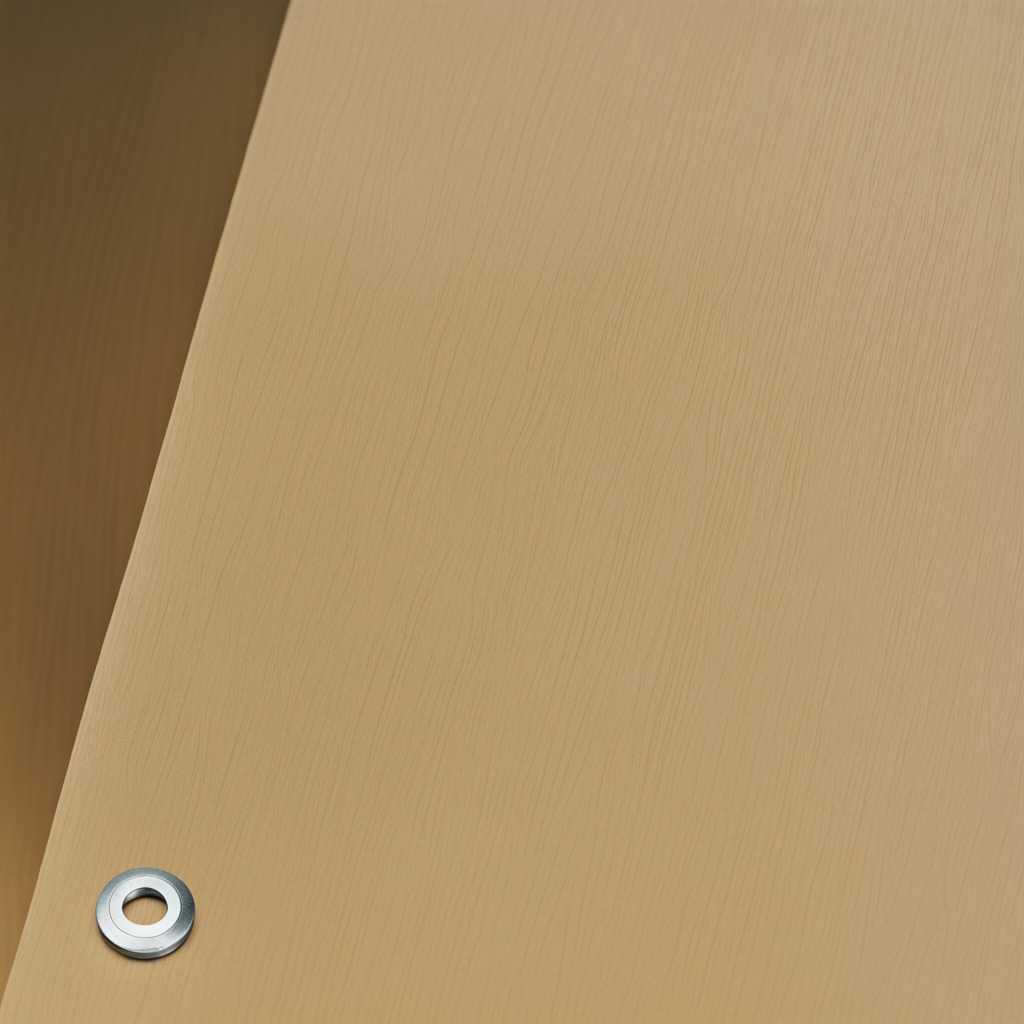
A flat metal washer lies on a plywood surface in a paint workshop lit by afternoon window light.